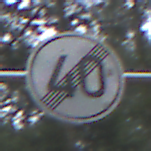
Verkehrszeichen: EndeGeschwindigkeit40
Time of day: Midday
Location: Outdoor (Nature)
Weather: Overcast
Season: NotSpecified
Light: Natural